Question: I'm trying to implement multiple drop shadows into a single SVG filter, but I believe my question is more generic than that: In my case, here's specifically what I'm trying to do.
I've got an SVG document that currently contains a single path element, and I've applied a single drop shadow effect to this path element.
'''
<svg xmlns:xlink="http://www.w3.org/1999/xlink" width="1440" height="1750">
<defs>
<filter id="dropshadow">
<feGaussianBlur in="SourceAlpha" stdDeviation="2.2"></feGaussianBlur>
<feOffset dx="12" dy="12" result="offsetblur"></feOffset>
<feFlood flood-color="rgba(0,0,0,0.5)"></feFlood>
<feComposite in2="offsetblur" operator="in"></feComposite>
<feMerge>
<feMergeNode></feMergeNode>
<feMergeNode in="SourceGraphic"></feMergeNode>
</feMerge>
</filter>
</defs>
<path xmlns:xlink="http://www.w3.org/1999/xlink" d="M 100 100 L 300 100 L 200 300 z z" fill="#2DA9D6" filter="url(#dropshadow)"></path>
</svg>
'''
Which gives me an SVG that looks like this:

Now, I want to add a second (completely different) drop shadow to this same path element. For example, let's say a drop shadow that goes up and to the left of the element. In CSS my whole dropshadow might look like:
'''
box-shadow: 5px 5px 5px rgba(0,0,0,0.5), -5px -5px 5px rgba(0,0,0,0.5);
'''
How can I do these multiple shadows with SVG filters? I've had a look at <URL> which suggests putting multiple effects into one filter, but I'm not sure how to merge multiple effects into one filter.
Thanks for any help!
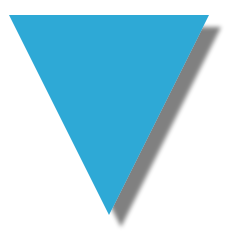
Answer: You can use the 'result' attributes to give a name to a filter primitive element's output, think of it as a sort of filter-local 'id' attribute. You can then use that name as filter input with the 'in' or 'in2' attributes.
'''
<svg xmlns:xlink="http://www.w3.org/1999/xlink" width="1440" height="1750">
<defs>
<filter id="dropshadow">
<feGaussianBlur in="SourceAlpha" stdDeviation="3" result="blur"/>
<feOffset dx="12" dy="12" result="offsetblur"/>
<feOffset dx="-20" dy="-12" result="offsetblur2" in="blur"/>
<feComponentTransfer result="shadow1" in="offsetblur">
<feFuncA type="linear" slope="0.5"/>
</feComponentTransfer>
<feComponentTransfer result="shadow2" in="offsetblur2">
<feFuncA type="linear" slope="0.2"/>
</feComponentTransfer>
<feMerge>
<feMergeNode in="shadow1"/>
<feMergeNode in="shadow2"/>
<feMergeNode in="SourceGraphic"/>
</feMerge>
</filter>
</defs>
<path xmlns:xlink="http://www.w3.org/1999/xlink" d="M 100 100 L 300 100 L 200 300 z z" fill="#2DA9D6" filter="url(#dropshadow)"></path>
</svg>
'''
See <URL>.